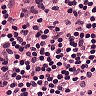
Metastatic tissue present: no